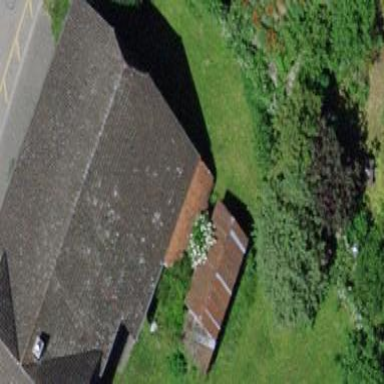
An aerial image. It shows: Farm building.